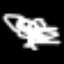
Label: palm tree